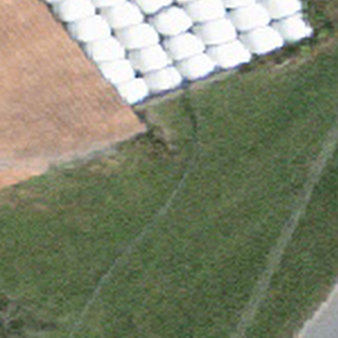
Label: other